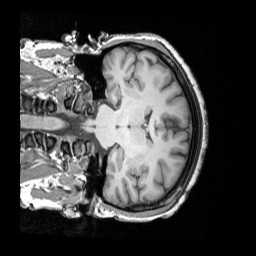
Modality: T1w
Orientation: coronal
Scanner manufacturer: siemens
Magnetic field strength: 3 T
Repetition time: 1.8 s
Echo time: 0.00294 s